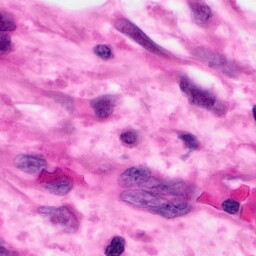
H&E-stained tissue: Pancreatic